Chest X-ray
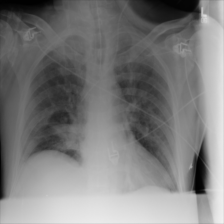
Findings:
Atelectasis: negative
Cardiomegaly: negative
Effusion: negative
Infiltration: positive
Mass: negative
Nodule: negative
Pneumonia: negative
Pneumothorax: negative
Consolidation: positive
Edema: negative
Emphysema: negative
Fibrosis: negative
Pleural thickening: negative
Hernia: negative